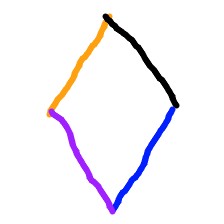
Shape: rhombus